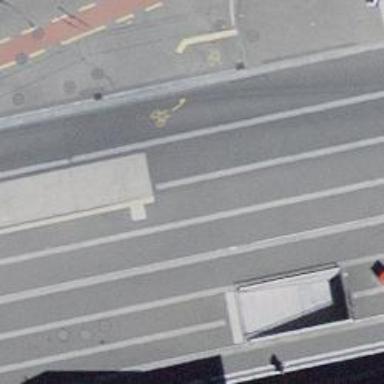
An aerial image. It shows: Bicycle rental service.